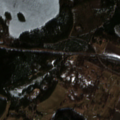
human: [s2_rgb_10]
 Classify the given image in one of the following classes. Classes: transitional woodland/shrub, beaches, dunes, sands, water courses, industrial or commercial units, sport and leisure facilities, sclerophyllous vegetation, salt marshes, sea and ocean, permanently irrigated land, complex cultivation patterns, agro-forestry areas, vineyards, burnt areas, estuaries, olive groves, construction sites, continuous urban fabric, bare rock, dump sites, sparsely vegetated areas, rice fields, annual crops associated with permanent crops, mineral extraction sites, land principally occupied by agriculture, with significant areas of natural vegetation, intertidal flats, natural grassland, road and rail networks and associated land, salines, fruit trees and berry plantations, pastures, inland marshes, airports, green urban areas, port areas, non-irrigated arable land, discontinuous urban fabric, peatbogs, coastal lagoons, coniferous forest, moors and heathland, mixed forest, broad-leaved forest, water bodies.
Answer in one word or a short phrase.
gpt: sport and leisure facilities, non-irrigated arable land, land principally occupied by agriculture, with significant areas of natural vegetation, coniferous forest, water bodies